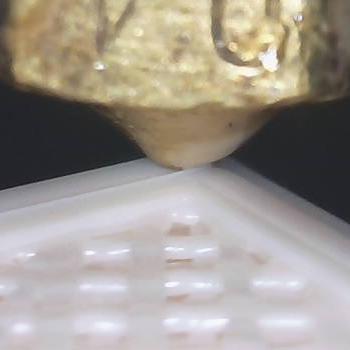
Flow rate: 158%